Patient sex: M
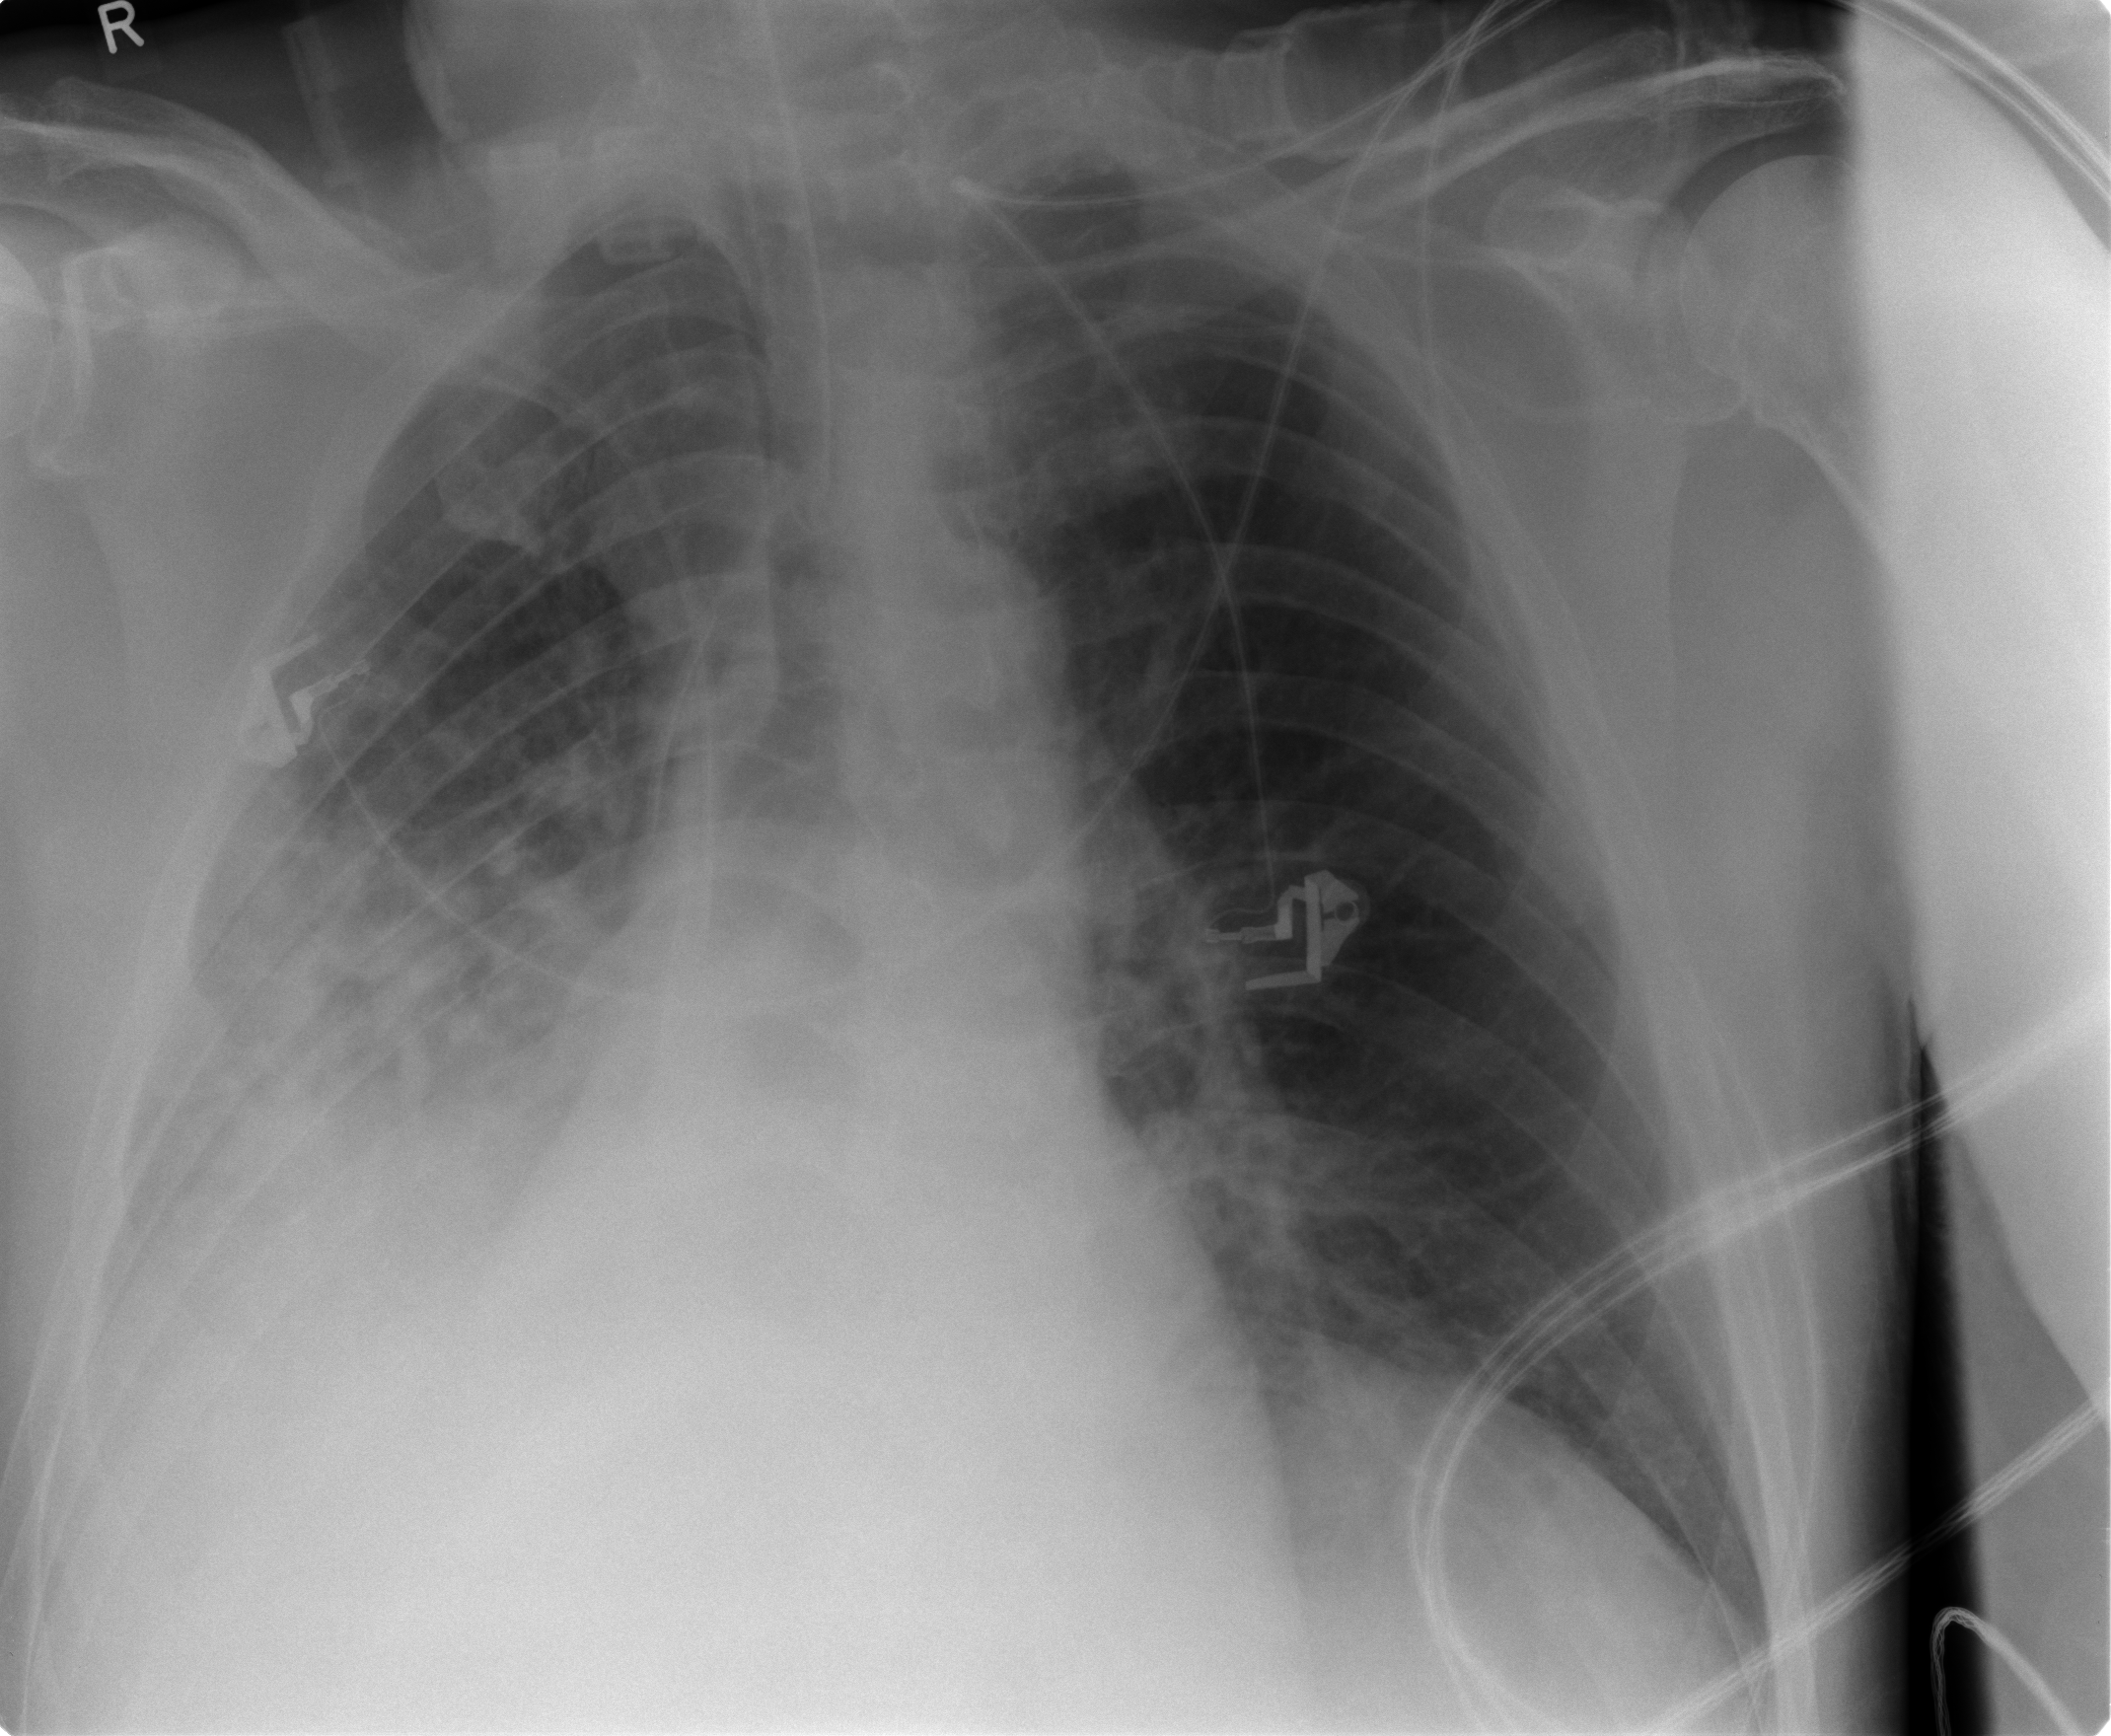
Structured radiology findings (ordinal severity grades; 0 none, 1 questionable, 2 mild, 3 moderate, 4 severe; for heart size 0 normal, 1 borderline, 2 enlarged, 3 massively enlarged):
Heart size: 0
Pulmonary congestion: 1
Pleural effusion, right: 3
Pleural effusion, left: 0
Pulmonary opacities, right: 2
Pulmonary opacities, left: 0
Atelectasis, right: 2
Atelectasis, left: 0